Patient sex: M
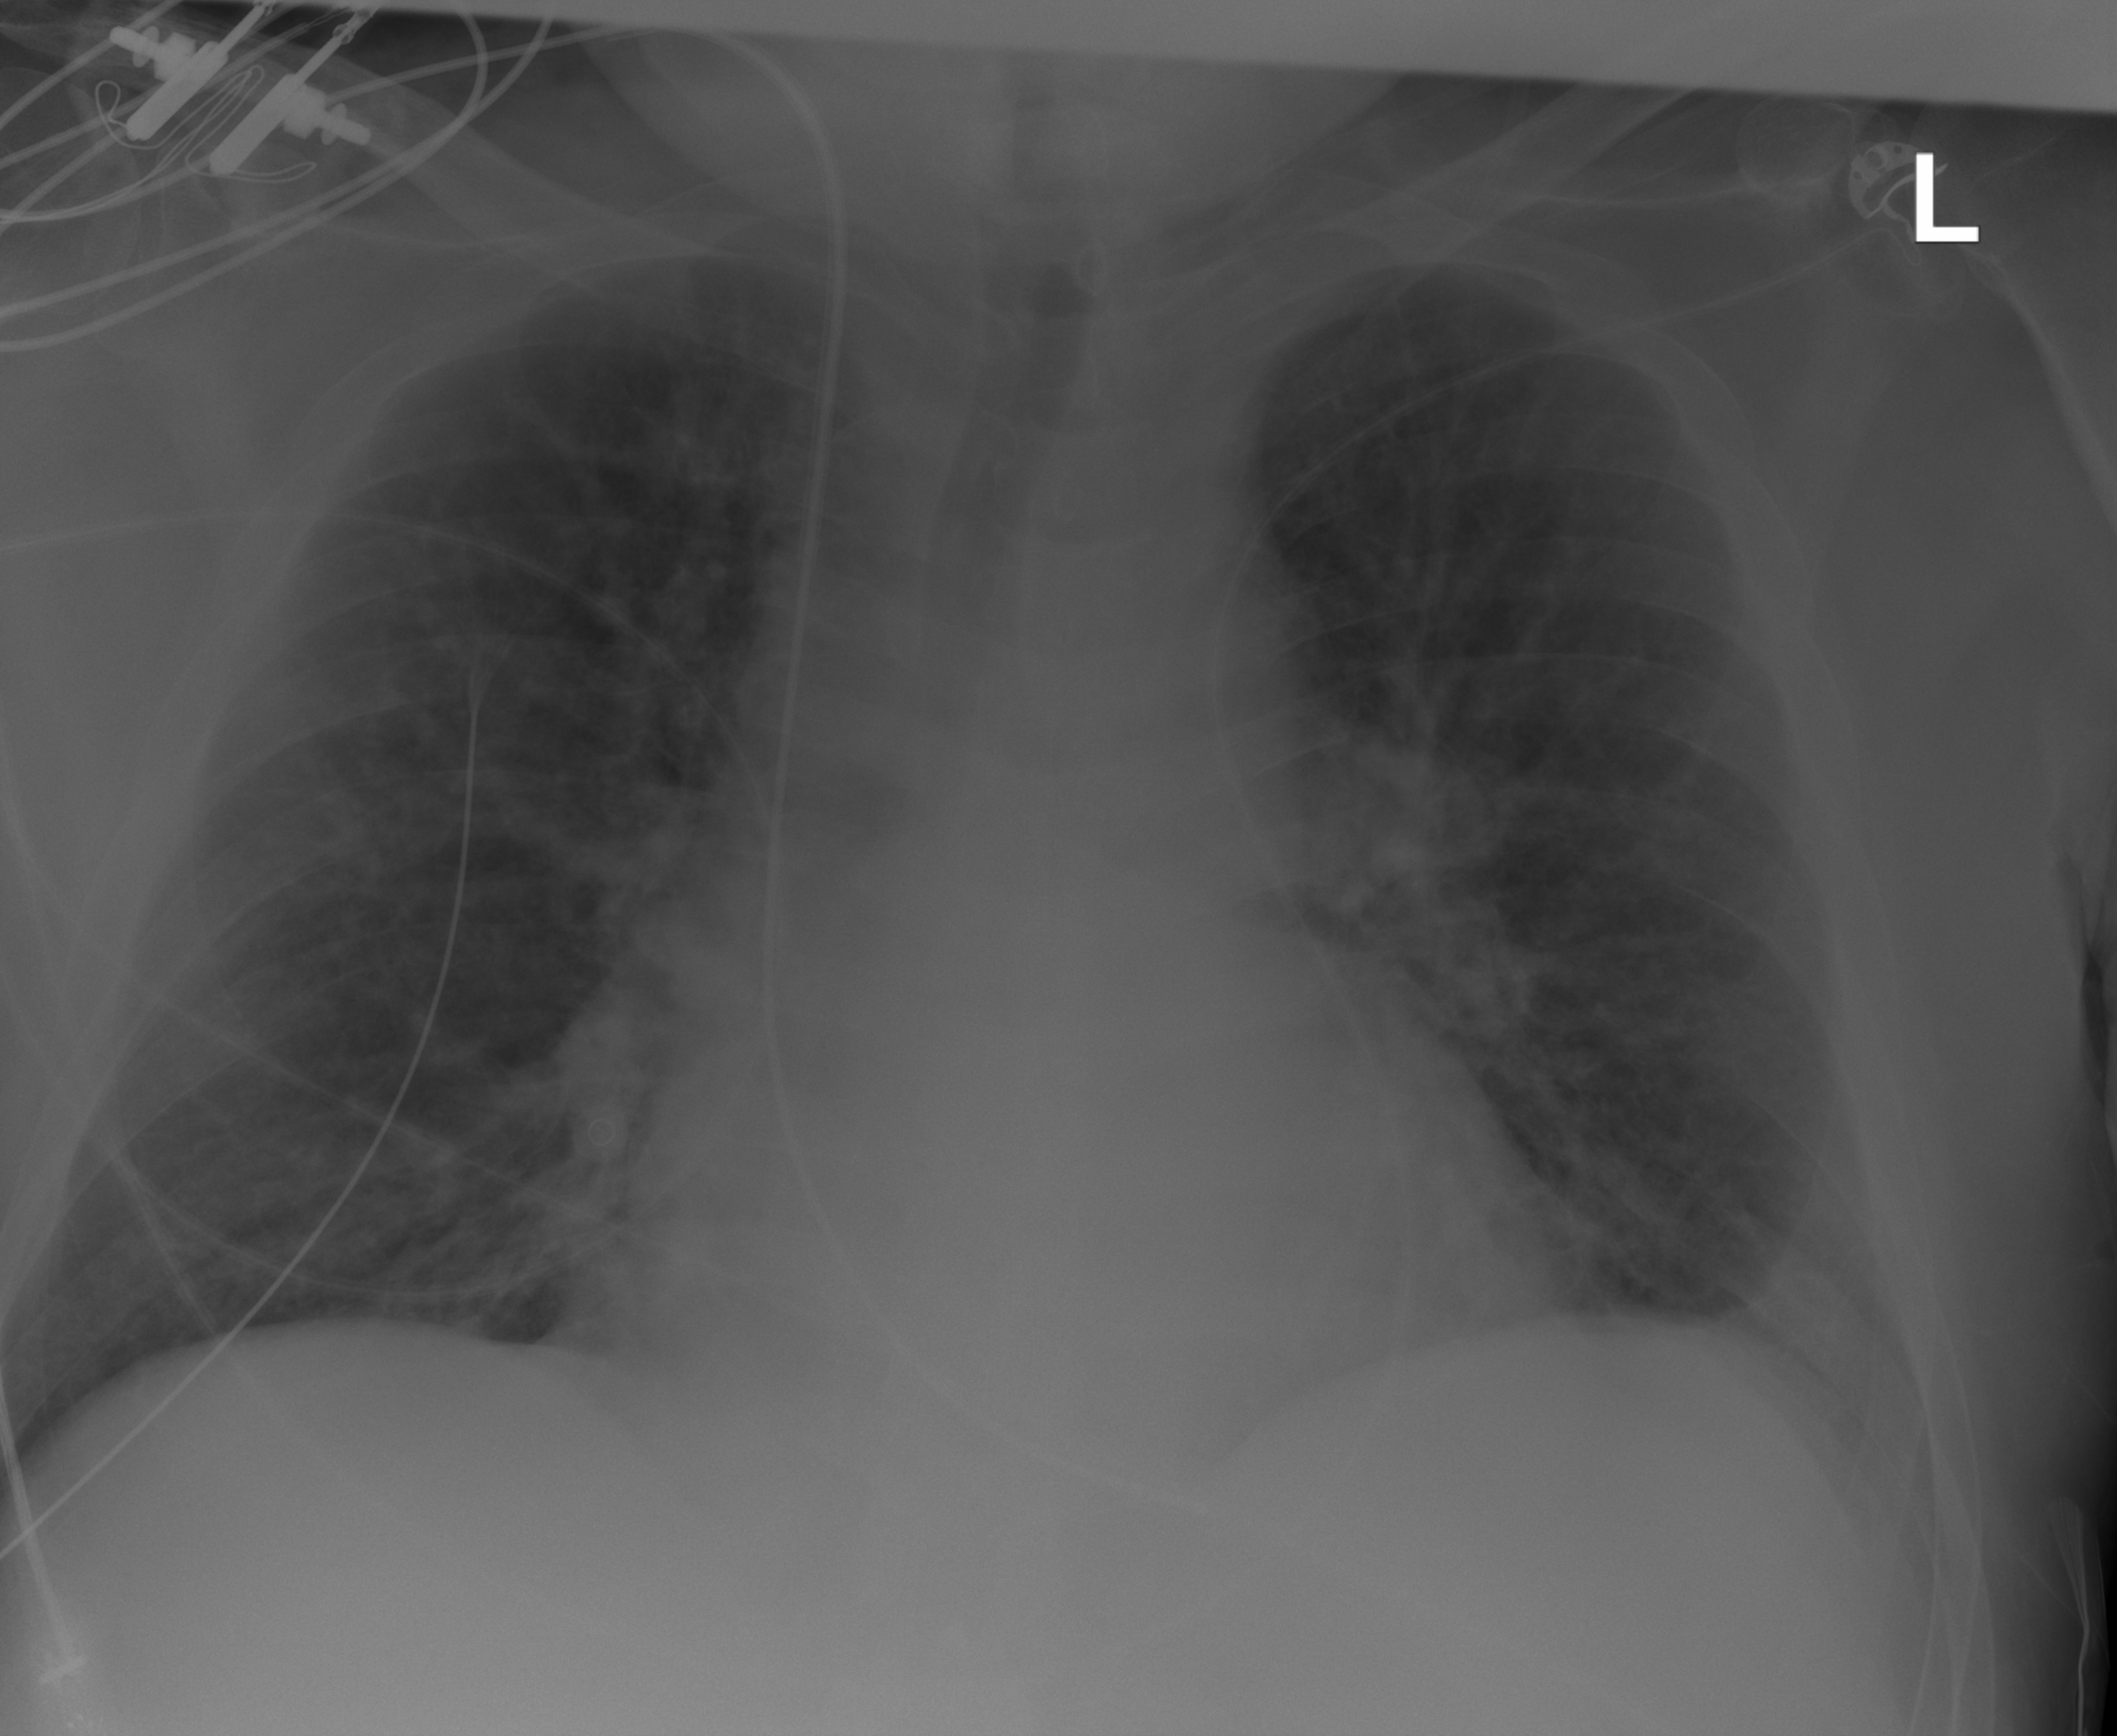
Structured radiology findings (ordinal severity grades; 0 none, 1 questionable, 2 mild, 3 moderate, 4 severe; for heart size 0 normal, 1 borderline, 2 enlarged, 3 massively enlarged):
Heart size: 0
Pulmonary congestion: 2
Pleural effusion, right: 0
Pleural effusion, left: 0
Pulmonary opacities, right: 0
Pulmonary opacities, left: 0
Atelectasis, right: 0
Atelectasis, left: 0